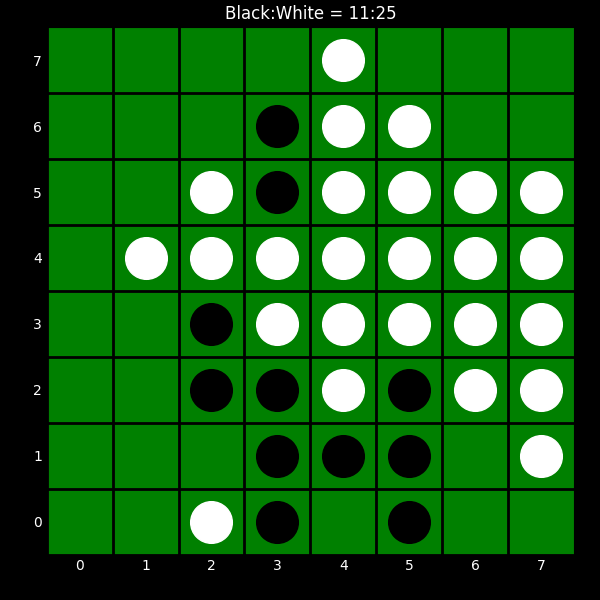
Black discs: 11
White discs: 25